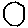
Label: circle